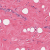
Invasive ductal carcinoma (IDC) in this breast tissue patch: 0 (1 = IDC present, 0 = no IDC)